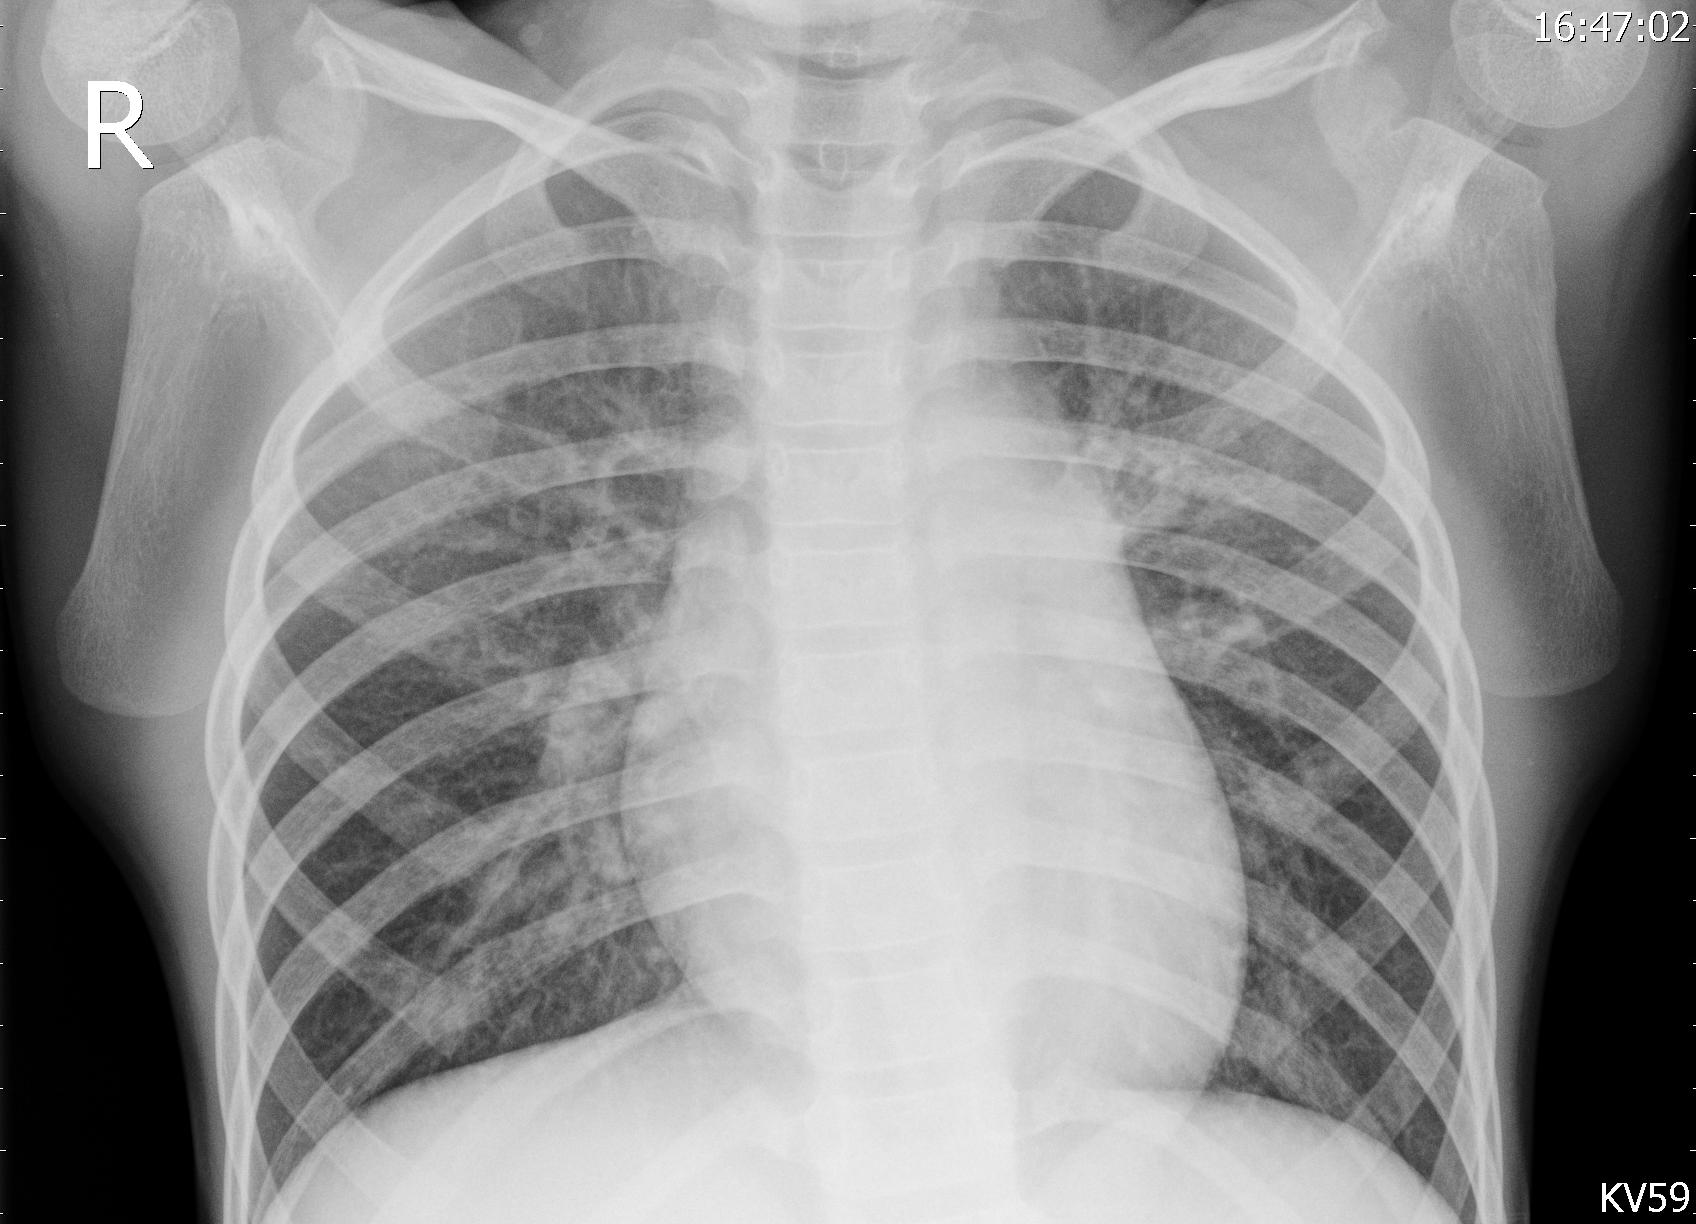
Diagnosis: PNEUMONIA